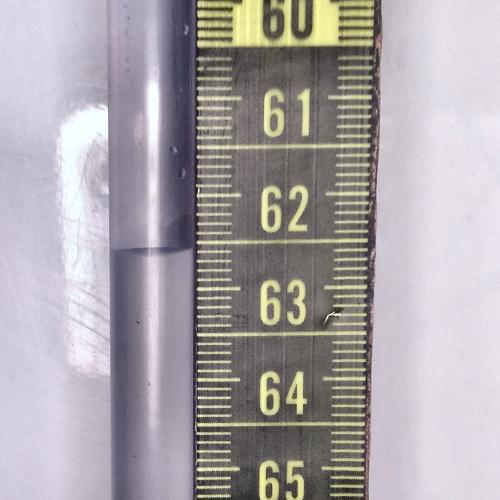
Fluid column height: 62.6 cm